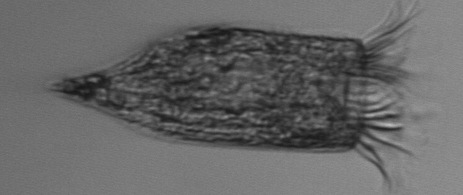
Label: Strombidium_conicum